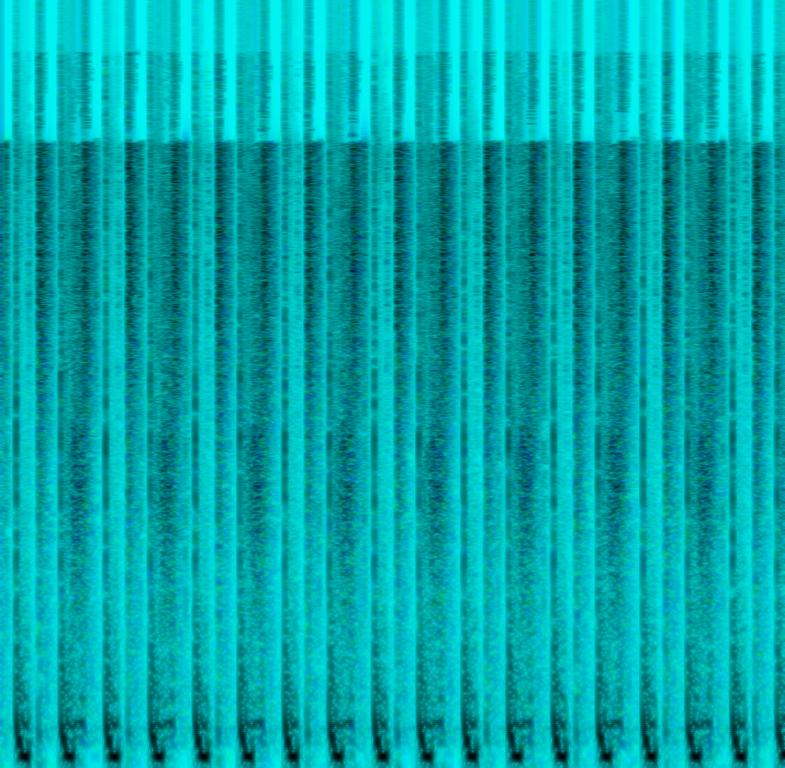
This audio contains a digital drum with a kick with a lot of overdrive, a snare on the backbeat and a long noisy snare sound. This song sounds very monoton. This song may be playing in a club.